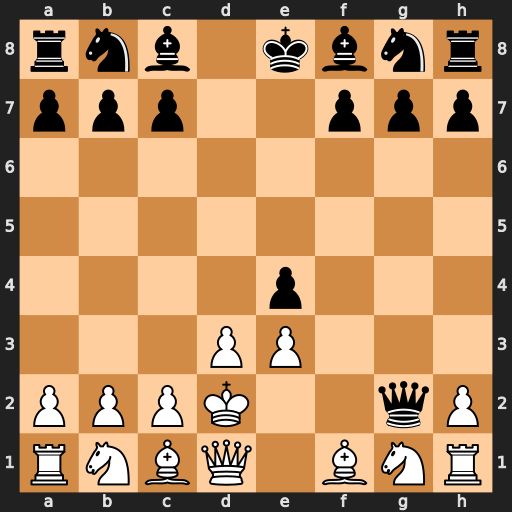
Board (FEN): rnb1kbnr/ppp2ppp/8/8/4p3/3PP3/PPPK2qP/RNBQ1BNR
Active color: w
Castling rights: kq
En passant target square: -
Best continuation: Bxg2